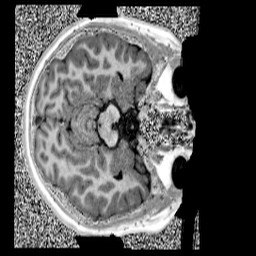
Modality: UNIT1
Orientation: axial
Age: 12
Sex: male
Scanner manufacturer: siemens
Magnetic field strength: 3 T
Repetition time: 4 s
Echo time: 0.00299 s